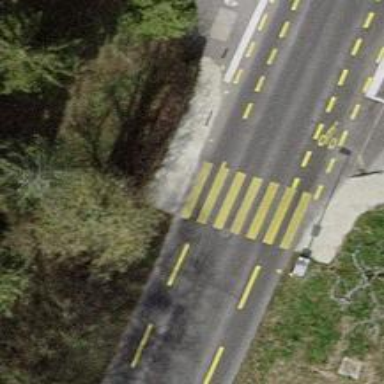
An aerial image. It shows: Marked road crossing.